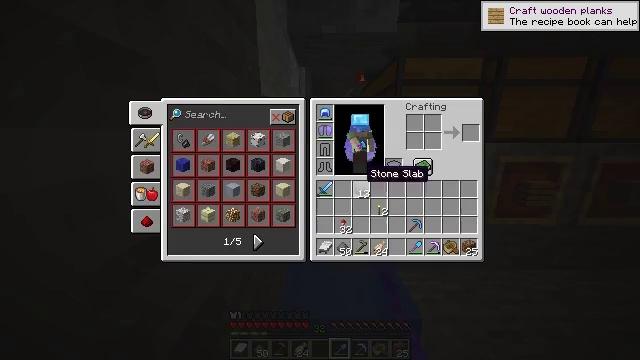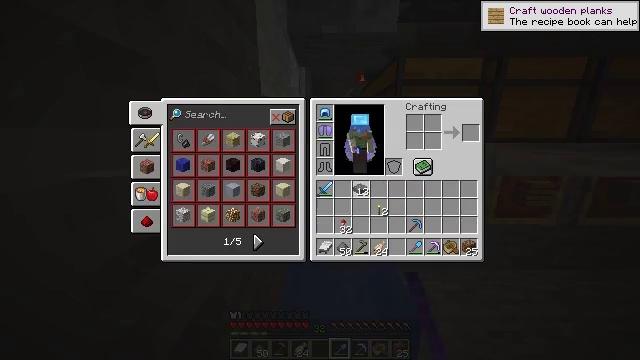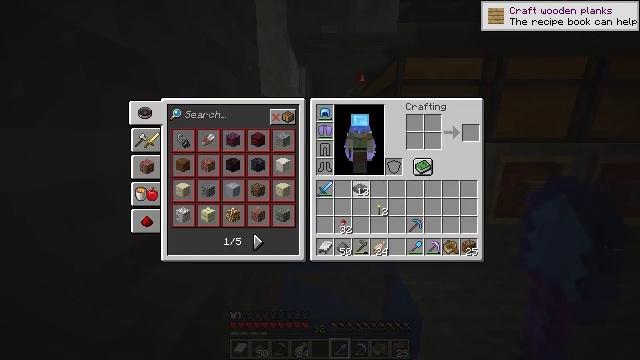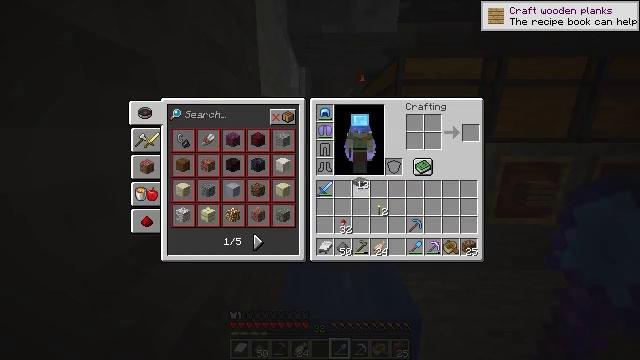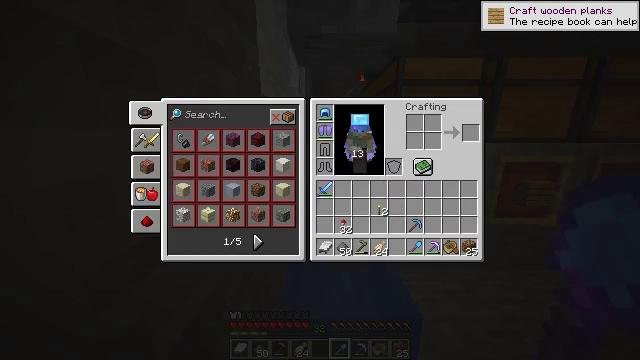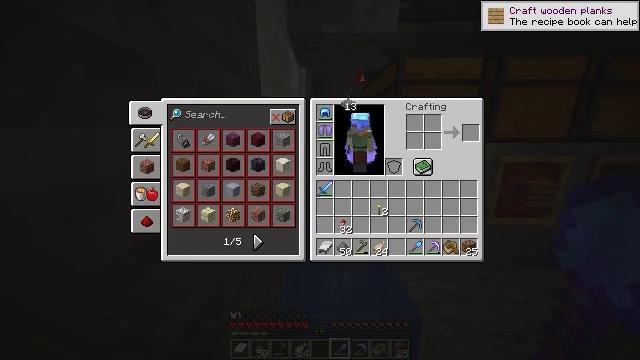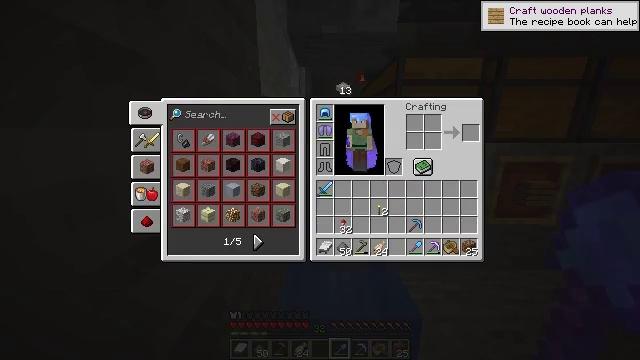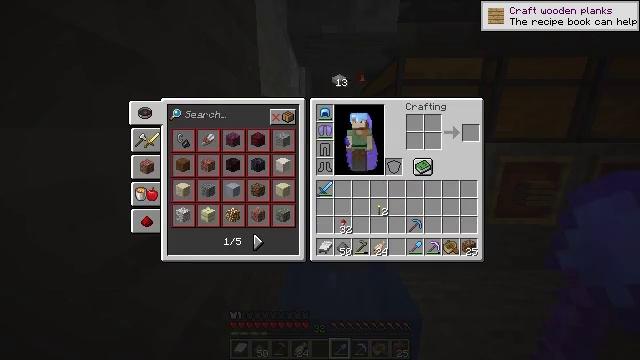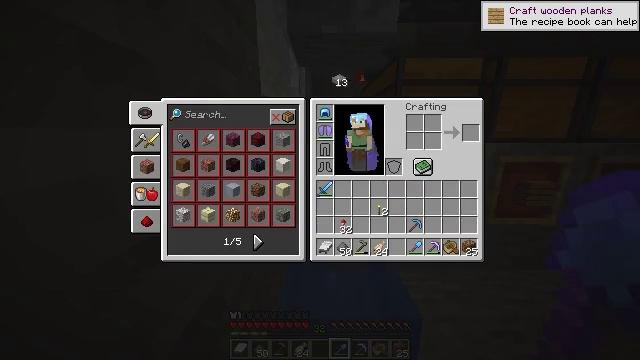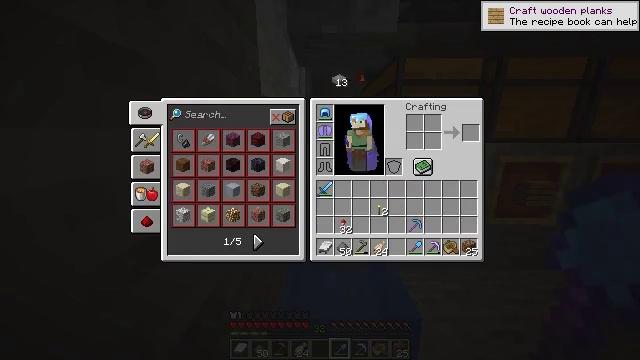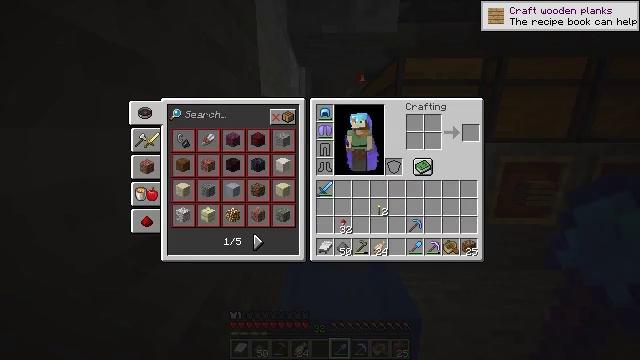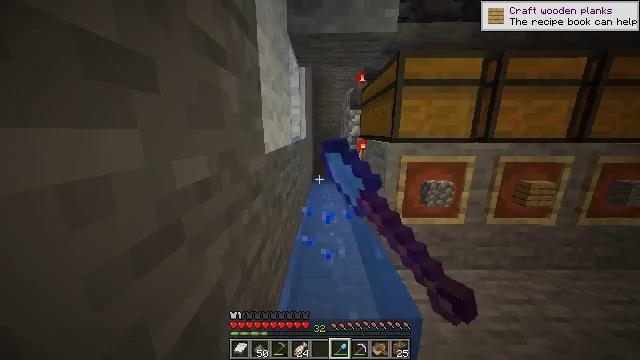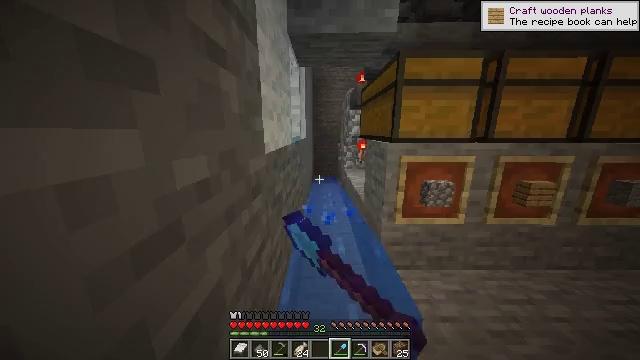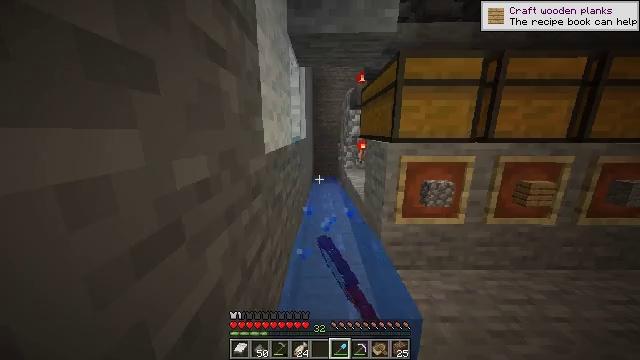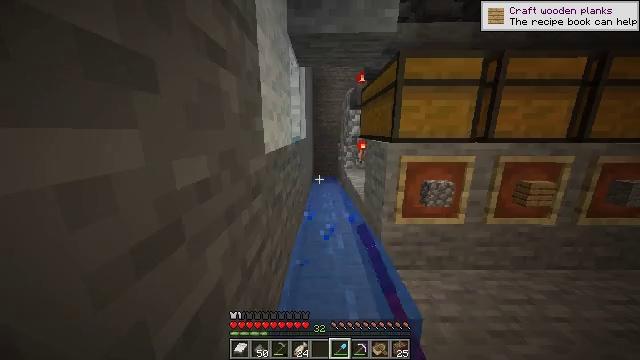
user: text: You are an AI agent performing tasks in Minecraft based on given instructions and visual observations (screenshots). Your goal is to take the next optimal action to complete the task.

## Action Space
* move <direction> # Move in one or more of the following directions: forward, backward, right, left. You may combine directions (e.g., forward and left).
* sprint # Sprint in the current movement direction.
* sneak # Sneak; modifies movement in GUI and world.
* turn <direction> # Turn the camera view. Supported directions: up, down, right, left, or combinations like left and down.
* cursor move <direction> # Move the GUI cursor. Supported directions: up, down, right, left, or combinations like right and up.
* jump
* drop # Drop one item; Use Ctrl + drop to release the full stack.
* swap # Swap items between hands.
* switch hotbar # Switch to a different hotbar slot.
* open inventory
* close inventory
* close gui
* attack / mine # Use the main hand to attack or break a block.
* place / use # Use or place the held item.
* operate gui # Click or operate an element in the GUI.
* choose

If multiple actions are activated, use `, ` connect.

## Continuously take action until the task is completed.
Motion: motion action
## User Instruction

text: Remove a stone slab from the inventory.
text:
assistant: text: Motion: operate gui, open gui
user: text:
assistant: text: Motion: operate gui
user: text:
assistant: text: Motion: cursor move up
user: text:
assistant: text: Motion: cursor move up
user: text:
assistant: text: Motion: cursor move left and up
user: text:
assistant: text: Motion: cursor move up
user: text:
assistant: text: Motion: cursor move up
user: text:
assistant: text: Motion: operate gui
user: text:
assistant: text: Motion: operate gui
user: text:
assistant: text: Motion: no_op
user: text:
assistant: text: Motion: no_op
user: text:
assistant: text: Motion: close gui
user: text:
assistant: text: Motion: no_op
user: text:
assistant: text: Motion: no_op
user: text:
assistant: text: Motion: no_op